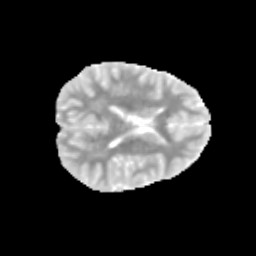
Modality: MD
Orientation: axial
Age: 10
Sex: female
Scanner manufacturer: siemens
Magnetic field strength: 3 T
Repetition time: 3.8 s
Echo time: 0.07 s